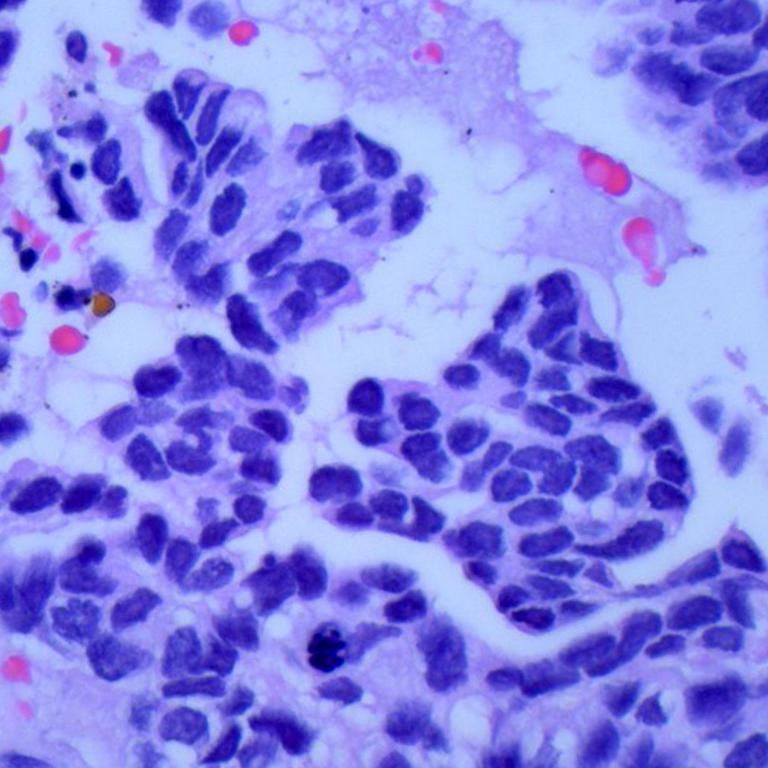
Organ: lung
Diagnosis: adenocarcinomas